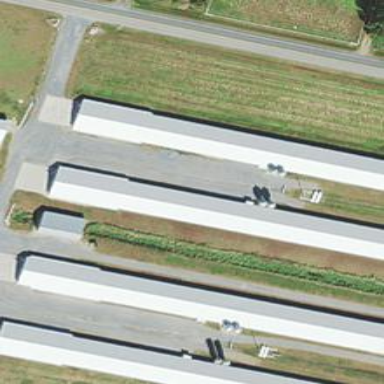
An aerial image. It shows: Farm auxiliary building.